Question: I've created a window with a bunch of buttons. Those buttons are a usercontrol I created.
This is what my window looks like now, it contains 11 of my usercontrols, but the number of usercontrols on the window are dynamically:

When the users hovers over a button with his mouse, I want the control to expand 20 pixels.
The problem is that the control expands, but the other controls stay at their place so they overlapse.
This is my UserControl
'''
<UserControl
xmlns="http://schemas.microsoft.com/winfx/2006/xaml/presentation"
xmlns:x="http://schemas.microsoft.com/winfx/2006/xaml"
xmlns:d="http://schemas.microsoft.com/expression/blend/2008"
xmlns:mc="http://schemas.openxmlformats.org/markup-compatibility/2006"
mc:Ignorable="d"
x:Class="UserControlSolution.UserControlButton"
x:Name="UserControl"
Height="50">
<UserControl.Resources>
<Storyboard x:Key="OnMouseEnter1">
<DoubleAnimationUsingKeyFrames Storyboard.TargetProperty="(UIElement.RenderTransform).(TransformGroup.Children)[0].(ScaleTransform.ScaleY)" Storyboard.TargetName="rectangle">
<EasingDoubleKeyFrame KeyTime="0" Value="1.5"/>
</DoubleAnimationUsingKeyFrames>
<DoubleAnimationUsingKeyFrames Storyboard.TargetProperty="(UIElement.RenderTransform).(TransformGroup.Children)[3].(TranslateTransform.Y)" Storyboard.TargetName="rectangle">
<EasingDoubleKeyFrame KeyTime="0" Value="12.5"/>
</DoubleAnimationUsingKeyFrames>
</Storyboard>
</UserControl.Resources>
<UserControl.Triggers>
<EventTrigger RoutedEvent="Mouse.MouseEnter">
<BeginStoryboard Storyboard="{StaticResource OnMouseEnter1}"/>
</EventTrigger>
</UserControl.Triggers>
<Grid x:Name="LayoutRoot" Height="50">
<Rectangle x:Name="rectangle" RenderTransformOrigin="0.5,0.5">
<Rectangle.Stroke>
<LinearGradientBrush EndPoint="0.5,1" StartPoint="0.5,0">
<GradientStop Color="#FF5C5C5C" Offset="0"/>
<GradientStop Color="#FF4E4E4E" Offset="1"/>
</LinearGradientBrush>
</Rectangle.Stroke>
<Rectangle.Fill>
<LinearGradientBrush EndPoint="0.5,1" StartPoint="0.5,0">
<GradientStop Color="#FF626262" Offset="0"/>
<GradientStop Color="#FF3B3B3B" Offset="0.987"/>
</LinearGradientBrush>
</Rectangle.Fill>
</Rectangle>
<TextBlock x:Name="NameLabel" FontFamily="Levenim MT" FontSize="16" Foreground="#FFE5E5E5" Height="34" Width="230" Text="Onthaal Telefoon" VerticalAlignment="Top" TextAlignment="Center" HorizontalAlignment="Center" Margin="0,10,0,0"/>
</Grid>
'''
This is my window
'''
<Window
xmlns="http://schemas.microsoft.com/winfx/2006/xaml/presentation"
xmlns:x="http://schemas.microsoft.com/winfx/2006/xaml"
xmlns:local="clr-namespace:UserControlSolution" xmlns:d="http://schemas.microsoft.com/expression/blend/2008" xmlns:mc="http://schemas.openxmlformats.org/markup-compatibility/2006" mc:Ignorable="d" x:Class="UserControlSolution.MainWindow"
Title="MainWindow" Height="836" Width="262" Background="#FF2B2B2B" BorderBrush="{DynamicResource Border}" Loaded="Window_Loaded" >
<Window.Resources>
<LinearGradientBrush x:Key="Border" EndPoint="0.5,1" MappingMode="RelativeToBoundingBox" StartPoint="0.5,0">
<GradientStop Color="#FF6C6C6C" Offset="0.009"/>
<GradientStop Color="#FFA1A1A1" Offset="1"/>
</LinearGradientBrush>
</Window.Resources>
<StackPanel Margin="0,10,0,0">
<local:UserControlButton x:Name="Robby" HorizontalAlignment="Center" Width="228" Background="Black" Height="50" VerticalAlignment="Top" Margin="0,0,0,10"/>
<local:UserControlButton x:Name="Erwin" HorizontalAlignment="Center" Height="50" VerticalAlignment="Top" Width="228" Background="Black" Margin="0,0,0,10"/>
<local:UserControlButton x:Name="Laurens" HorizontalAlignment="Center" Width="228" Background="Black" Height="50" VerticalAlignment="Top" Margin="0,0,0,10"/>
<local:UserControlButton x:Name="Kevin" HorizontalAlignment="Center" Width="228" Background="Black" Height="50" VerticalAlignment="Top" Margin="0,0,0,10"/>
<local:UserControlButton x:Name="Liesbeth" HorizontalAlignment="Center" Width="228" Background="Black" Height="50" VerticalAlignment="Top" Margin="0,0,0,10"/>
<local:UserControlButton x:Name="Jack" HorizontalAlignment="Center" Width="228" Background="Black" Height="50" VerticalAlignment="Top" Margin="0,0,0,10"/>
<local:UserControlButton x:Name="Filip" HorizontalAlignment="Center" Width="228" Background="Black" Height="50" VerticalAlignment="Top" Margin="0,0,0,10"/>
<local:UserControlButton x:Name="Stefaan" HorizontalAlignment="Center" Width="228" Background="Black" Height="50" VerticalAlignment="Top" Margin="0,0,0,10"/>
<local:UserControlButton x:Name="Sami" HorizontalAlignment="Center" Width="228" Background="Black" Height="50" VerticalAlignment="Top" Margin="0,0,0,10"/>
<local:UserControlButton x:Name="Jurgen" HorizontalAlignment="Center" Width="228" Background="Black" Height="50" VerticalAlignment="Top" Margin="0,0,0,10"/>
<local:UserControlButton x:Name="Thomas" HorizontalAlignment="Center" Width="228" Background="Black" Height="50" VerticalAlignment="Top" Margin="0,0,0,10"/>
</StackPanel>
'''
How can I move the controls under the expanding control down so that they don't overlapse?
Or what is a better solution?
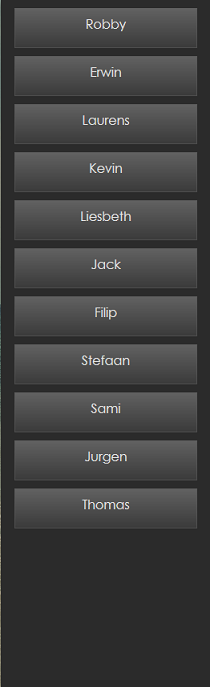
Answer: You have to change the 'LayoutTransform' and not the 'RenderTransform' in order to affect the layouting of the other elements